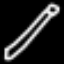
Label: pencil